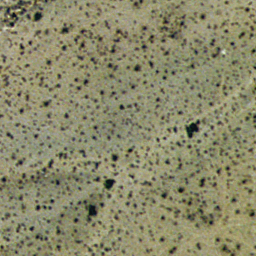
Label: chaparral